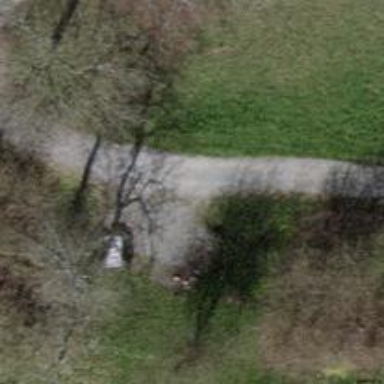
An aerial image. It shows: Brown bench.